Question: I want to have the first line in an 'NSAttributedString' for a 'UITextView' indented from the right side on the first line.
So the 'firstLineHeadIndent' in 'NSParagraphStyle' will indent the first line from the left. I want to do the same thing but from the right in my 'UITextView'.
Here's a screenshot of how I want the text to wrap.

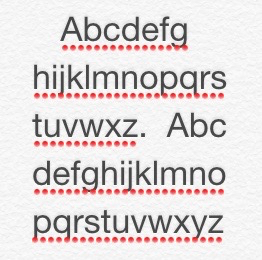
Answer: The <URL> from the Text System User Interface Layer Programming Guide has this figure:

As you can see, there's no built-in mechanism to have a first line tail indent.
However, 'NSTextContainer' has a property 'exclusionPaths' which represents parts of its rectangular area from which text should be excluded. So, you could add a path for the upper-right corner to prevent text from going there.
'''
UIBezierPath* path = /* compute path for upper-right portion that you want to exclude */;
NSMutableArray* paths = [textView.textContainer.exclusionPaths mutableCopy];
[paths addObject:path];
textView.textContainer.exclusionPaths = paths;
'''